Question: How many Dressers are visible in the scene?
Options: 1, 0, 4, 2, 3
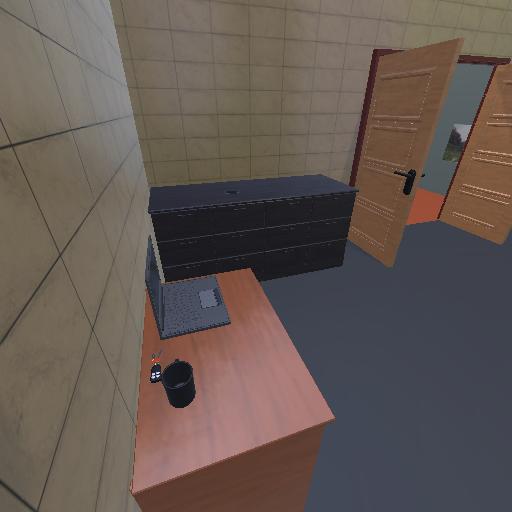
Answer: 1